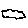
Label: cloud